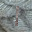
Label: 1